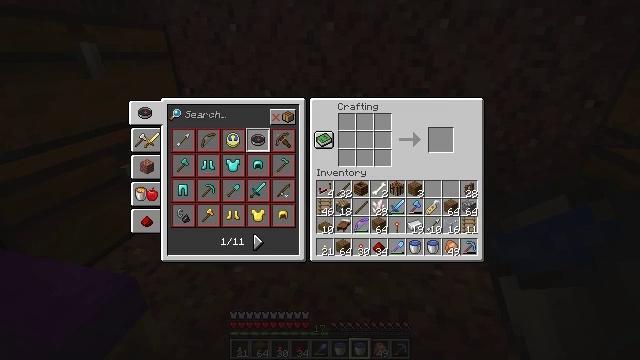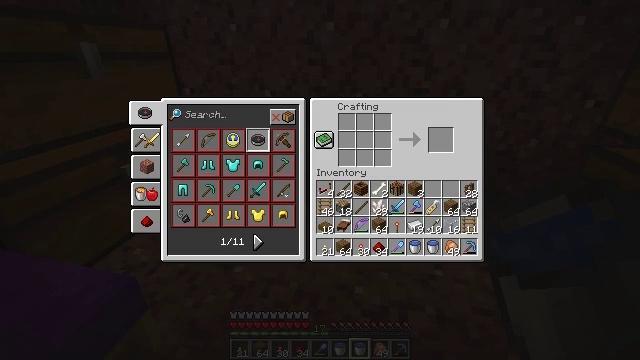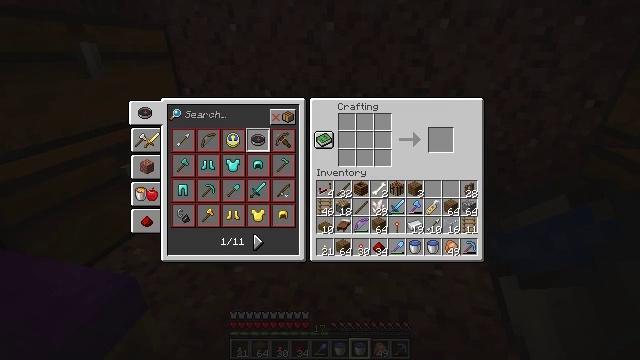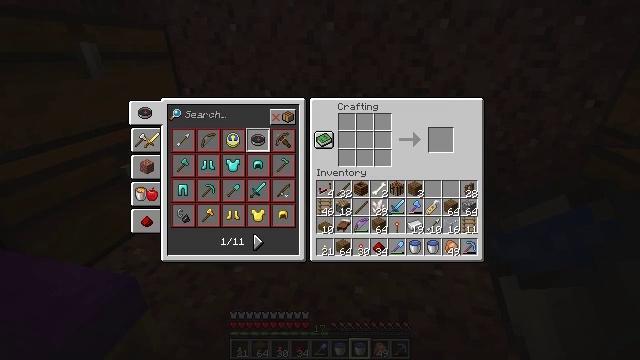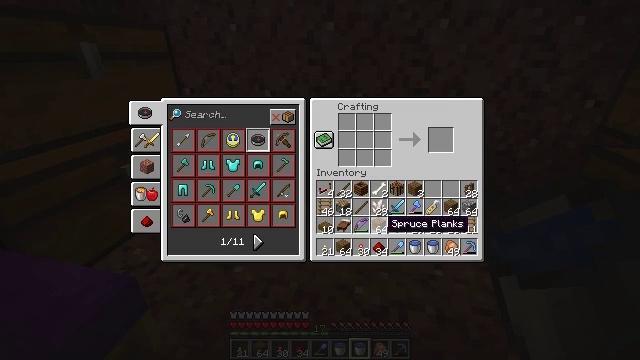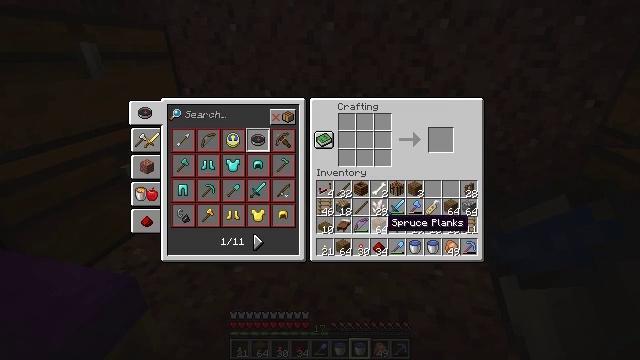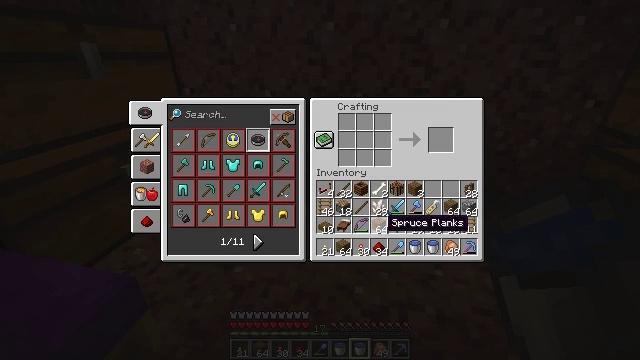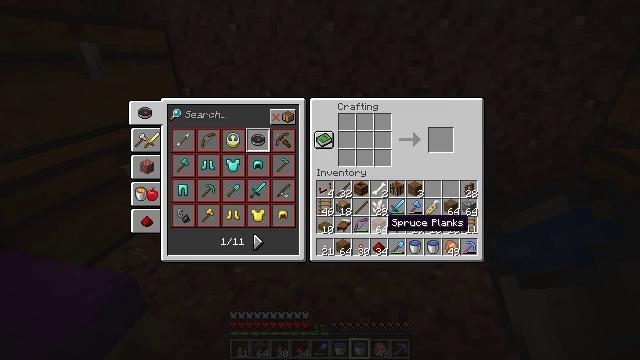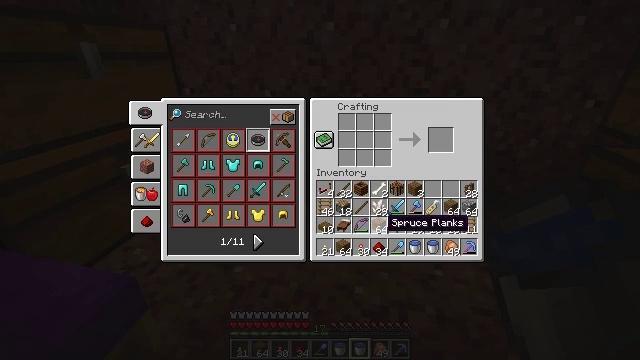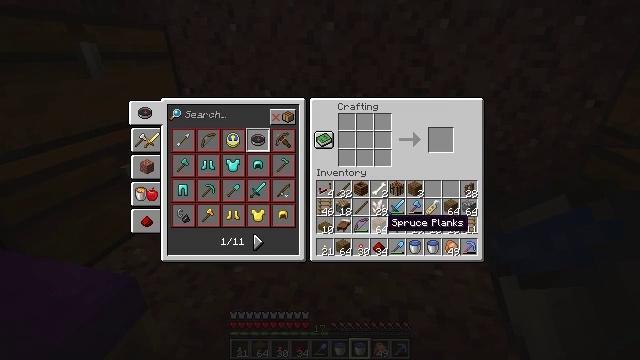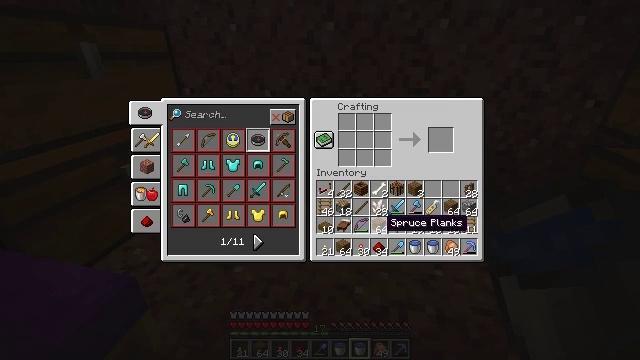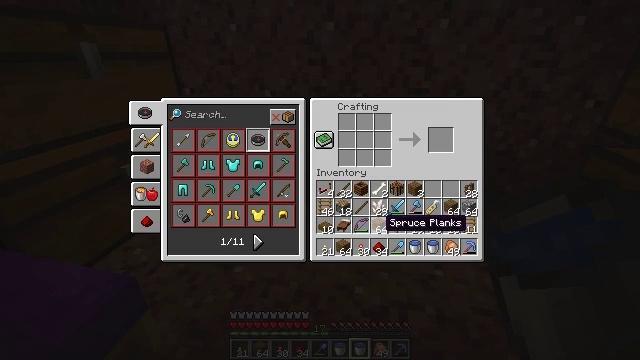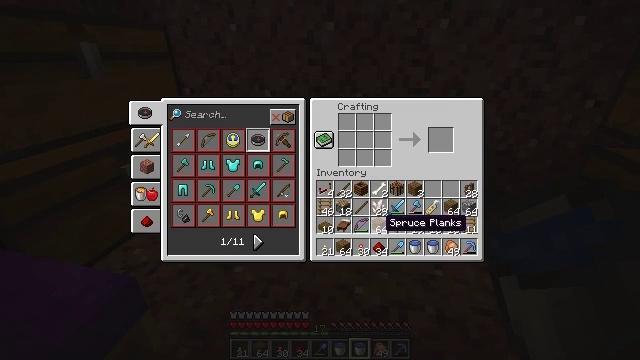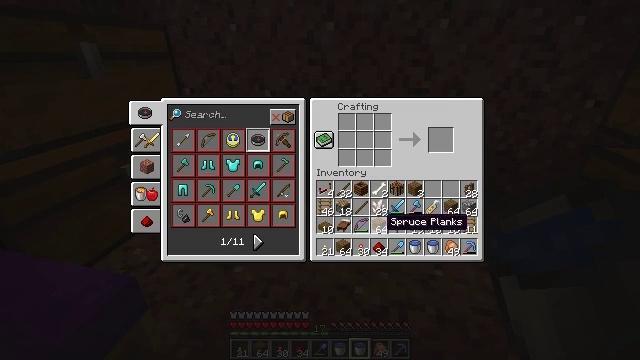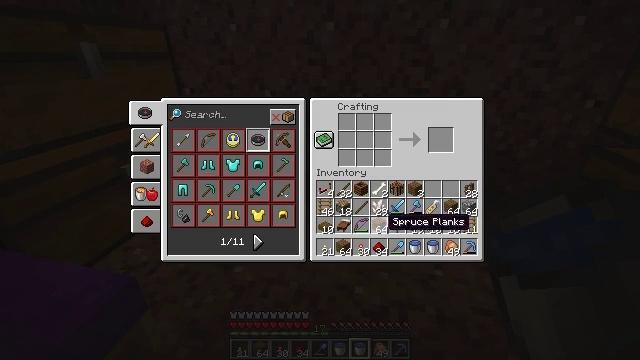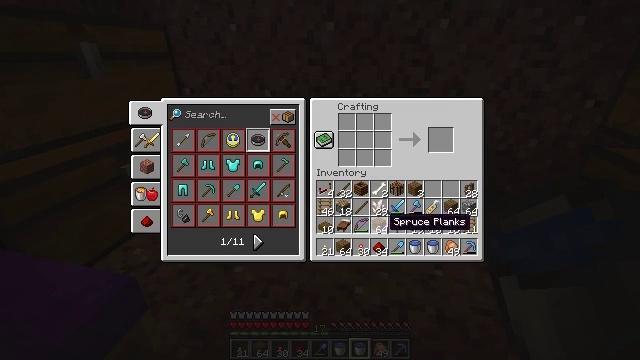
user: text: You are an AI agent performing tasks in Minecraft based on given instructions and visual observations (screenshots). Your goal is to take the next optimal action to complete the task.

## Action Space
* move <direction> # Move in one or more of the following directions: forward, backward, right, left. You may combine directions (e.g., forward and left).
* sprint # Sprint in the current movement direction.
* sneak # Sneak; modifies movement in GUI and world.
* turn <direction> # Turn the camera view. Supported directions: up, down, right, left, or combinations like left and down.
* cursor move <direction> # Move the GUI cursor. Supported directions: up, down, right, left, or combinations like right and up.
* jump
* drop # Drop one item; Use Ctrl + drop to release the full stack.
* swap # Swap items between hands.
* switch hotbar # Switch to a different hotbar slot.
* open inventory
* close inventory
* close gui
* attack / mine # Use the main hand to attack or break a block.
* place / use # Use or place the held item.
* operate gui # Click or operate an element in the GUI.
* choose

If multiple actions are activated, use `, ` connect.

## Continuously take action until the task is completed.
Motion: motion action
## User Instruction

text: Get some spruce planks and craft a spruce pressure plate.
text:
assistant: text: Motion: no_op
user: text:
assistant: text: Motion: no_op
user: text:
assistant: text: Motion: no_op
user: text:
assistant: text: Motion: no_op
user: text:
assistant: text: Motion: no_op
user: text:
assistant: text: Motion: no_op
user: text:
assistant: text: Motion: no_op
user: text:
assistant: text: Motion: no_op
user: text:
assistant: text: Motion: no_op
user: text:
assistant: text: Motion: no_op
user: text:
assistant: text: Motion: no_op
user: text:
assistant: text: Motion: no_op
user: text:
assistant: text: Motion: no_op
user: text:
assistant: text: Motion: no_op
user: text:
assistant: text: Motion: no_op
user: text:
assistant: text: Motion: no_op
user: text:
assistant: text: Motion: no_op
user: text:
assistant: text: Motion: no_op
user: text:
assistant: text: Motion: no_op
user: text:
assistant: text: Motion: no_op
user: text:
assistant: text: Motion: no_op
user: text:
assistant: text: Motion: no_op
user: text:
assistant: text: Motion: no_op
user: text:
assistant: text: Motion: no_op
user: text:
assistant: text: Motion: no_op
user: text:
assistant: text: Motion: no_op
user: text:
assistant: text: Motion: no_op
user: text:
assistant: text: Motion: no_op
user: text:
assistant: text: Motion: no_op
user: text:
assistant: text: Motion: no_op